Question: I am trying to align two histograms so they face each other, like the image of this link:
<URL>
I had the two individual histograms for each group, and I tried to align them using the function align_plots from cowplot. However, I end with something like this:

Here is the code I used to align them, and regarding any changes in the align and axis parameters, the image still result in something similar to the second one posted above:
'''
aligned_hist <- cowplot::align_plots(Asyhist, Symhist, align = "hv", axis = "b")
align_hist <- ggdraw(aligned_hist[[1]]) + draw_plot(aligned_hist[[2]])
align_hist
'''
Sorry for not posting the images directly, but I am new in stack overflow and didn't allow me to do it. Hope somebody could help me to figure this out. Thanks!
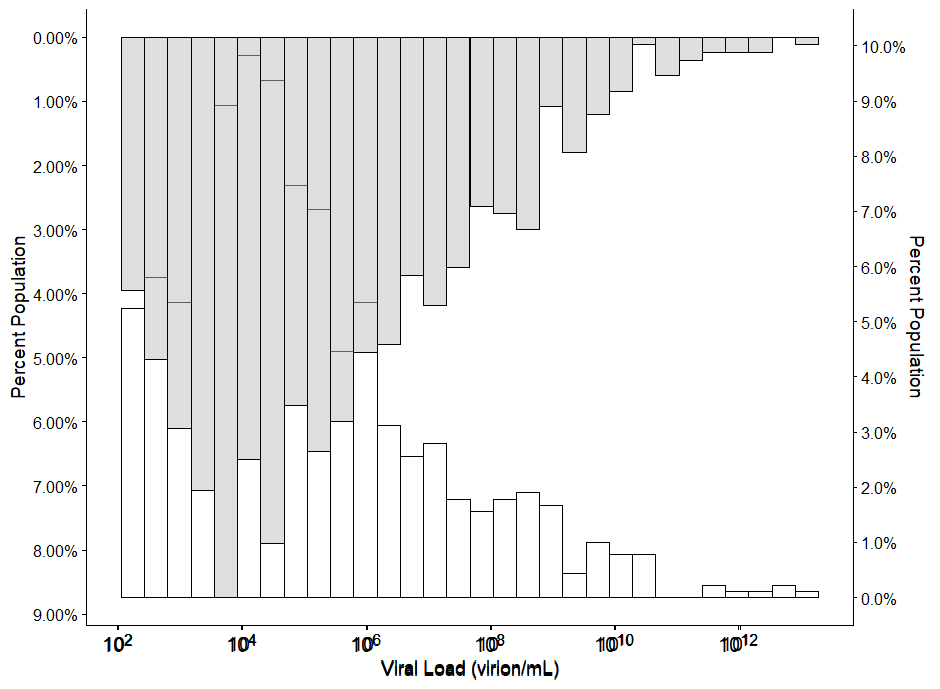
Answer: I don't know about ggpubr histograms, but an approach with vanilla ggplot2 would be to use 'after_stat()' to change the value depending on the group.
'''
library(ggplot2)
set.seed(0)
df <- data.frame(
x = c(rnorm(100, 1), rnorm(100, 2)),
group = rep(c("A", "B"), each = 100)
)
ggplot(df, aes(x, fill = group)) +
geom_histogram(
aes(y = after_stat(ifelse(group == 2, -1, 1) * count))
) +
scale_y_continuous(labels = abs)
#> 'stat_bin()' using 'bins = 30'. Pick better value with 'binwidth'.
'''

<URL>